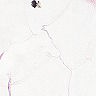
Metastatic tissue present: no